Question: So I know this question has been asked multiple times on here, however I've been staring at my code for hours and need a new pair of eyes to look over my error.
Now I know that mysql_* is depreciated in php 5.5 but in IT world we are taught that if something isn't broke then don't break it. On to the problem
I have a login system in php that seems to work on one of my domains but not the other one. The code is identical on my other server that uses the same login system, however it does't seem to work on my second server (perhaps php.ini config problem?). Basically the login_success.php file is suppose to redirect users to a link stored inside the mysql database.
the links look like this on phpmyadmin:
Here is my index file for the login:
'''
<?php
session_start();
function loggedin()
{
if (isset($_SESSION['myusername']) || isset($_COOKIE['myusername']))
{
return true;
}
else {
return false;
}
}
if (loggedin() == true)
{
header("Location: /login_success.php");
exit;
}
if(isset($_POST['submit']))
{
$host="localhost"; // Host name
$username="root"; // Mysql username
$password="password"; // Mysql password
$db_name="database_name"; // Database name
$tbl_name="table_name"; // Table name
// Connect to server and select databse.
mysql_connect("$host", "$username", "$password")or die("cannot connect");
mysql_select_db("$db_name")or die("cannot select DB");
// username and password sent from form
$myusername=$_POST['username'];
$mypassword=$_POST['password'];
$rememberme=$_POST['rememberme'];
// To protect MySQL injection (more detail about MySQL injection)
$myusername = stripslashes($myusername);
$mypassword = stripslashes($mypassword);
$myusername = mysql_real_escape_string($myusername);
$mypassword = mysql_real_escape_string($mypassword);
$ip = $_SERVER["REMOTE_ADDR"];
$encrypted_mypassword=md5($mypassword);
$sql="SELECT * FROM $tbl_name WHERE username='$myusername' and password='$encrypted_mypassword'";
$result=mysql_query($sql);
mysql_close();
// Mysql_num_row is counting table row
if(mysql_num_rows($result) == 1) //user exists
{
if ($rememberme=="on"){
setcookie("myusername", $myusername, time()+7200);
}
elseif ($rememberme==""){
$_SESSION['myusername'] = $myusername;
}
header("Location: /login_success.php");
exit;
}
else {
echo '<div class="alert">Incorrect Username or Password!</div>';
}
}
?>
'''
Here is my login_success.php file:
'''
<?php
session_start();
// IF USER NOT REMEMBERED(DID NOT CLICK REMEBER ME BUTTON) OR NO SESSION IS FOUND THEN THROW HIM OUT TO LOGIN
//SECURITY SO THAT USERS CANT ACCESS WEB URL DIRECTLY
if (!isset($_SESSION['myusername']) && !isset($_COOKIE['myusername']))
{
header("Location: index.php");
}
$host="localhost"; // Host name
$username="root"; // Mysql username
$password="password"; // Mysql password
$db_name="database_name"; // Database name
$tbl_name="table_name"; // Table name
// Connect to server and select databse.
mysql_connect("$host", "$username", "$password")or die("cannot connect");
mysql_select_db("$db_name")or die("cannot select DB");
$result=mysql_query("SELECT target_address, username FROM $tbl_name");
while ($row = mysql_fetch_assoc($result)) {
$LOCATION = $row['target_address'];
if ($_SESSION['myusername'] == $row['username'] || $_COOKIE['myusername'] == $row['username'] ){
header("Location: $row['target_address']");
}
}
mysql_close();
?>
'''
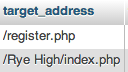
Answer: The problem is here:
'''
header("Location: $row['target_address']");
'''
change it to:
'''
$url=$row['target_address'];
header("Location: ".$url);
'''